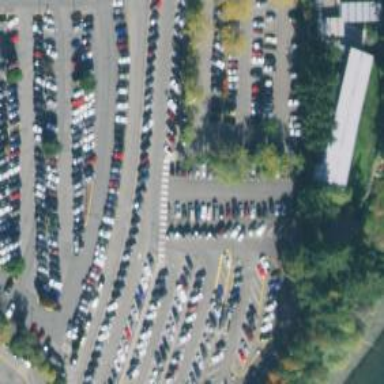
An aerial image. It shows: Parking area with surface.